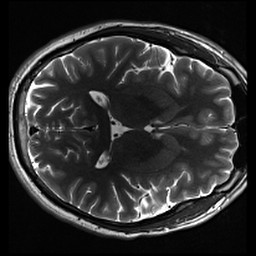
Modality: inplaneT2
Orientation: axial